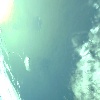
Label: water